Question: I have a question about the minimax algorithm.
Lets say I have the following game tree, and I've added some random heuristic values to it.

As I've understood the minimax algorithm, it will choose the green path. However, this might not be the best thing to choose in the situation. Because the right child of the top node, has the HIGHEST value that it can get, it's not the best move...
Since if the other player does the other move, my win chance is much less...
I'm sorry, I'm having a hard time expressing what I mean on this question. But how am I thinking wrong here?
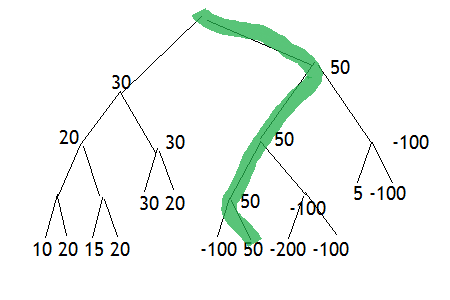
Answer: The usual way to solve this is to proceed backwards from the lower layers of the tree. Let's check the lowermost four leaves first (the 10-20-15-20 part). Player 2 gets to choose from these if the game ever gets there, so P2 will choose the ones, i.e. 10 and 15. We can then prune the 10-20-15-20 branches of the tree and replace them with 10 (for the leftmost two leaves) and 15 (for the rightmost two). Similarly, we can prune the -100 - 50 pair at the middle and replace them with -100 (not 50 as you did, because at this level it is player 2's turn and he will choose the smaller outcome), the -200 - -100 pair with -200 and so on. So, for me, it seems to be the case that you are taking the maximum at each branching point instead of alternating between the maximum and the minimum.